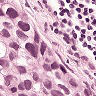
Metastatic tissue present: yes